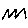
Label: zigzag